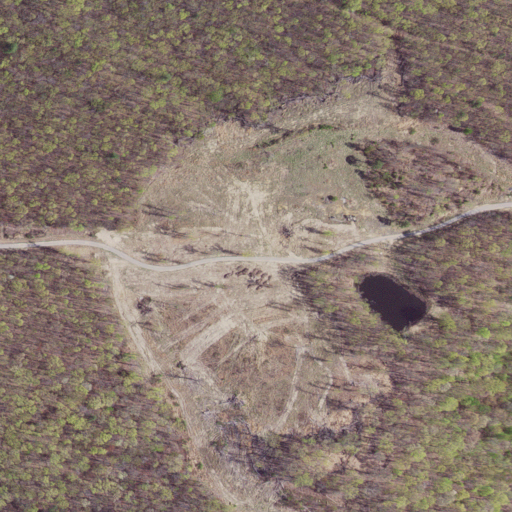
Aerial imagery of mountain in Virginia named Price Mountain containing deciduous forest, grassland, shrub, open development, low intensity development, and mixed forest